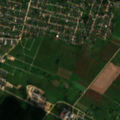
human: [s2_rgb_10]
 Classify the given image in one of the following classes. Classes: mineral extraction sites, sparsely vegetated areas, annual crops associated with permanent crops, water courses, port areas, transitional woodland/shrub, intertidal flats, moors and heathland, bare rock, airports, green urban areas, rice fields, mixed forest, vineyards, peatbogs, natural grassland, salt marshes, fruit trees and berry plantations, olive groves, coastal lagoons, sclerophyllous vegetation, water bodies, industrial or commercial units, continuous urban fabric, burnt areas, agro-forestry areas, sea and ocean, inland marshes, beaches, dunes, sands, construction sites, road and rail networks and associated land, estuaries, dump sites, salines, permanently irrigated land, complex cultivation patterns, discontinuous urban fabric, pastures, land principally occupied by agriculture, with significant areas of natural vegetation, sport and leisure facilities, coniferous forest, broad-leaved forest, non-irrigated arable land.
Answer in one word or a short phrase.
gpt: discontinuous urban fabric, pastures, complex cultivation patterns